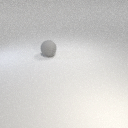
large gray rubber sphere